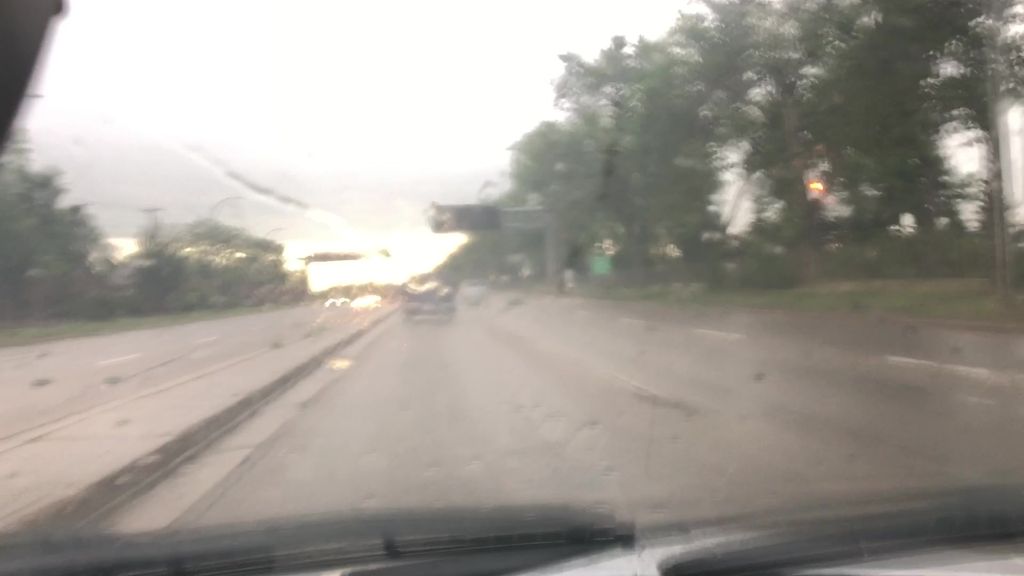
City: edmonton